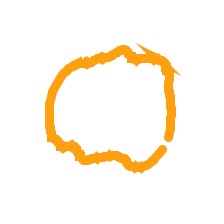
Shape: circle